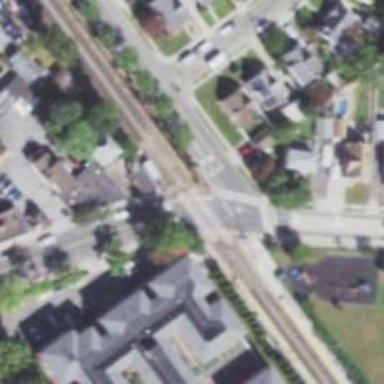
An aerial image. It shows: Crossing for the railway.